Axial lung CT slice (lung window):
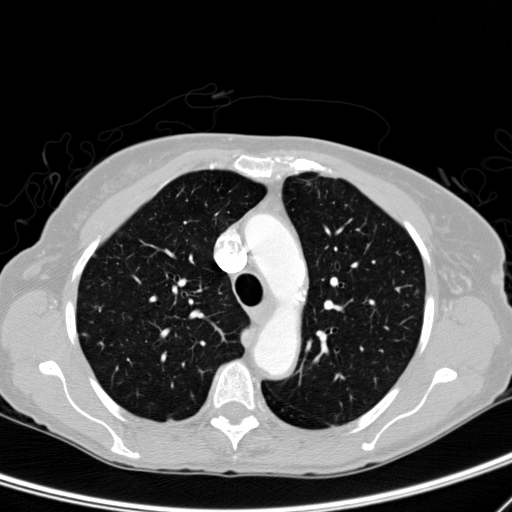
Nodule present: no